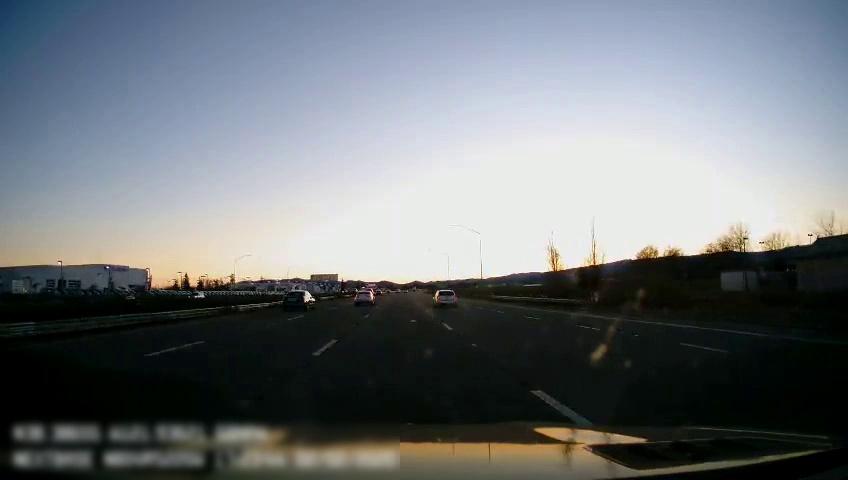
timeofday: Dusk/Dawn/Twilight
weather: Cloudy
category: Drivable Space
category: Vehicles | Car
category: Vehicles | Car
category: Vehicles | Car
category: Vehicles | SUV
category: Lanes | Current Lane
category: Lanes | Current Lane
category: Lanes | Alternate Lane
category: Lanes | Alternate Lane
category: Lanes | Alternate Lane